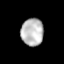
Tissue: prostate
Cell type: Epithelial cells
Senescence score: 0.2845
Nuclear area (px): 601
Mean DAPI intensity: 186.978